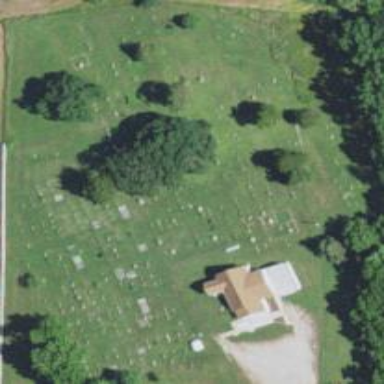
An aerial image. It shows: Graveyard.